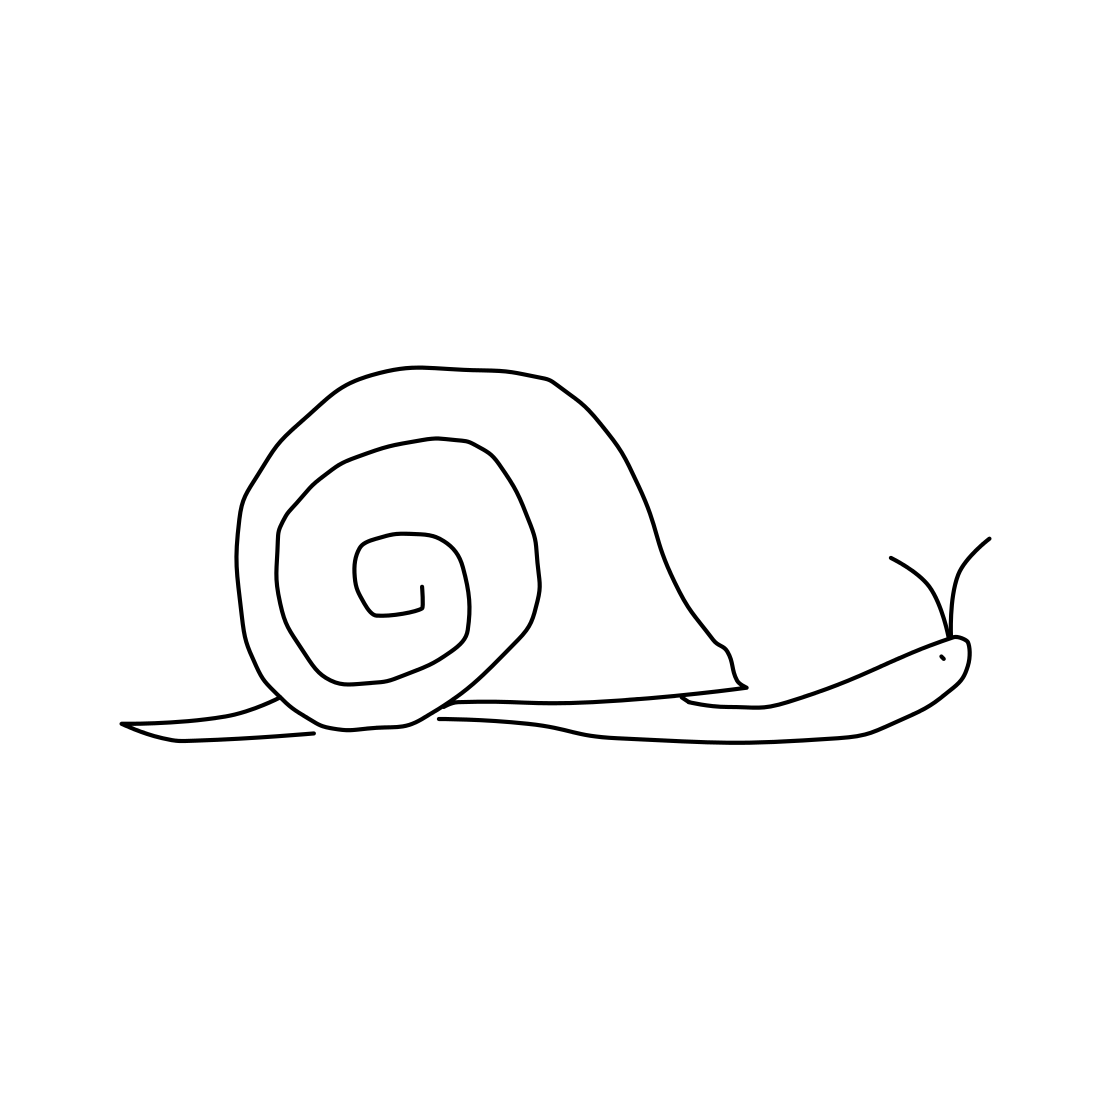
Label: snail